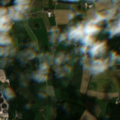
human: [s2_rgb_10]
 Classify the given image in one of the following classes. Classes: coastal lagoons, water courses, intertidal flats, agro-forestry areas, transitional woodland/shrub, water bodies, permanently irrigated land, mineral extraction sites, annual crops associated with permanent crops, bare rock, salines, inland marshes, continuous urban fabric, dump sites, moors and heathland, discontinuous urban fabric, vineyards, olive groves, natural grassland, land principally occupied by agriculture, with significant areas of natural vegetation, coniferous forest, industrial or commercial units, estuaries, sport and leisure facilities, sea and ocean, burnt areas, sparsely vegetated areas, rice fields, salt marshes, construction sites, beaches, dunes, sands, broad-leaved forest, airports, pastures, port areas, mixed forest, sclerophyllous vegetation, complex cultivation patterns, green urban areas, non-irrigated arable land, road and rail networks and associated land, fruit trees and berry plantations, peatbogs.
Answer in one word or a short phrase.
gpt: industrial or commercial units, non-irrigated arable land, complex cultivation patterns, land principally occupied by agriculture, with significant areas of natural vegetation, coniferous forest, mixed forest